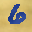
Label: 6